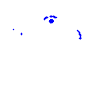
Particle: kaon